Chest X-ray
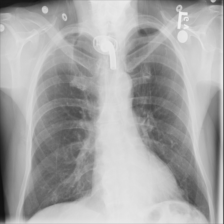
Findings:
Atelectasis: negative
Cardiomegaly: negative
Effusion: negative
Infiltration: negative
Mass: negative
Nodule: negative
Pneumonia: negative
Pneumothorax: negative
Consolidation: negative
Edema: negative
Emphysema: negative
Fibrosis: negative
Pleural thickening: negative
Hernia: negative